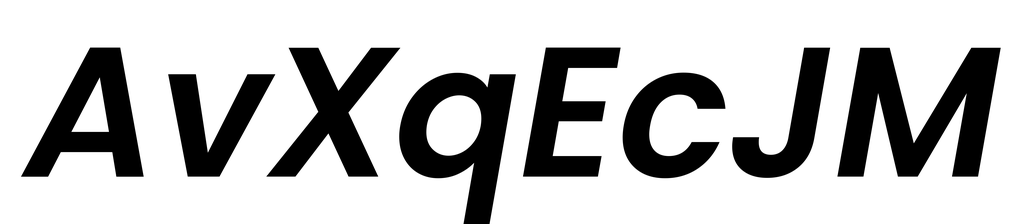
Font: Poppins-SemiBoldItalic